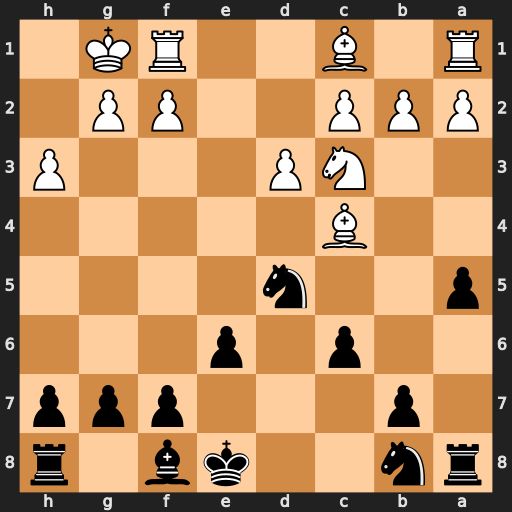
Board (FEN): rn2kb1r/1p3ppp/2p1p3/p2n4/2B5/2NP3P/PPP2PP1/R1B2RK1
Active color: b
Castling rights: kq
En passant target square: -
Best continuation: Nxc3 bxc3 b5 Bb3 a4